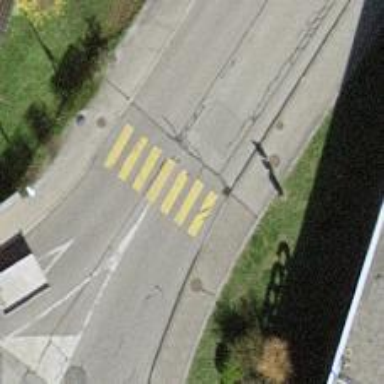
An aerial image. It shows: Uncontrolled zebra crossing with notable zebra markings.